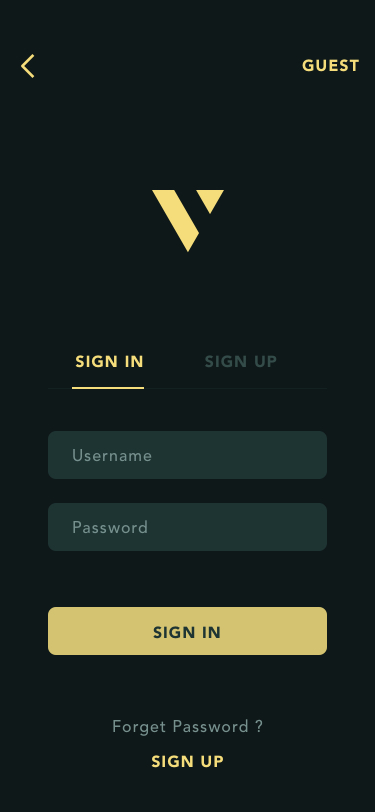
Text in this UI design:
Forget Password ?
SIGN UP
sign in
sign up
GUEST